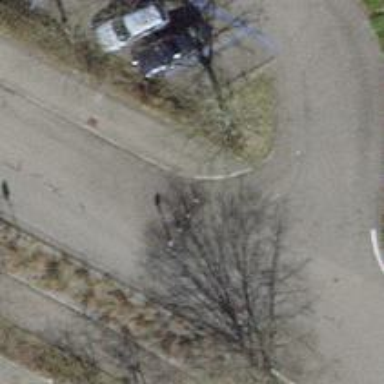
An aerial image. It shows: Bollard barrier.